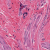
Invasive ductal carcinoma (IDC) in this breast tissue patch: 0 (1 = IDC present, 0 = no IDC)